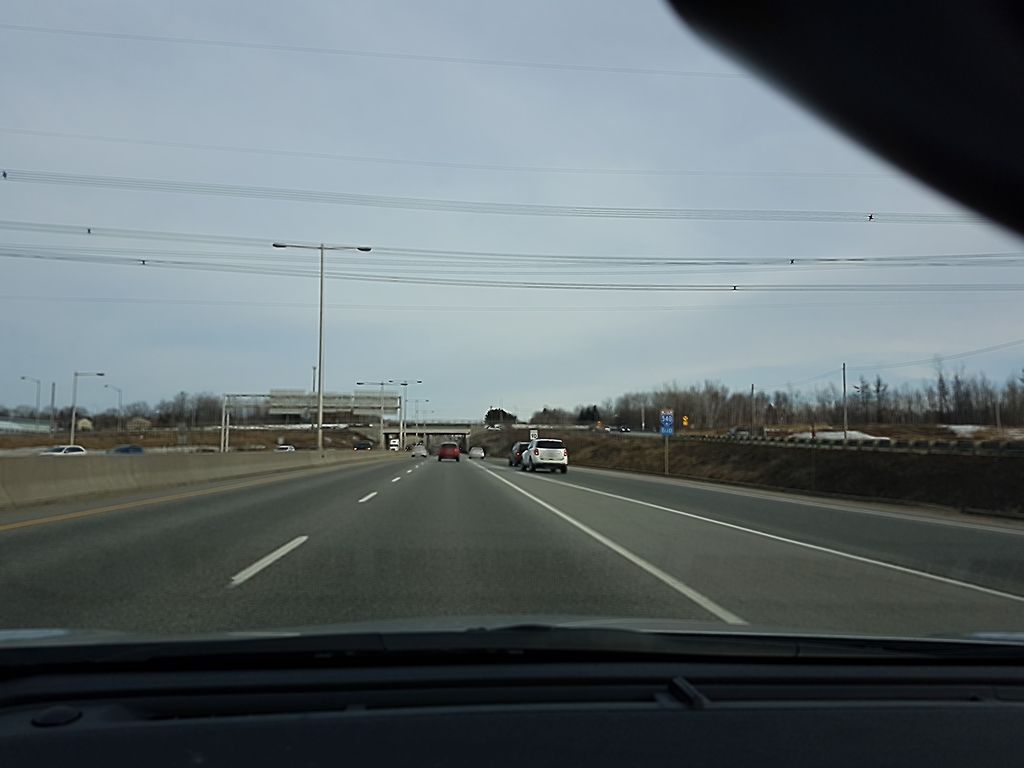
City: quebec_city